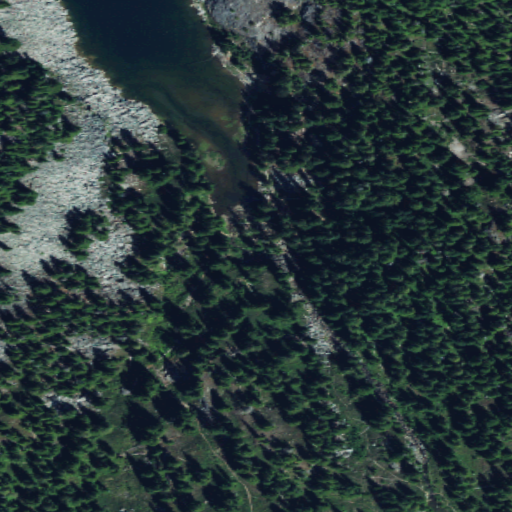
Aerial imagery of valley in Washington named Necklace Valley containing evergreen forest, open water, grassland, and shrub